Question: '''
var phi = (90-lat)*(Math.PI/180);
var theta = (lng+180)*(Math.PI/180);
marker_mesh.position.x = ((rad) * Math.sin(phi)*Math.cos(theta));
marker_mesh.position.z = ((rad) * Math.sin(phi)*Math.sin(theta));
marker_mesh.position.y = ((rad) * Math.cos(phi));
'''
given the above my marker is not translating into the correct position on a 3D sphere ... thoughts?
It is relatively close (on the same continent) but that close :
given below ... it should be rendering in at
: 41.<PHONE> : -71.276195
my globe has a : 500px
the current result of the function is
-119.7801015013779
332.8157297895266
353.3927238766871

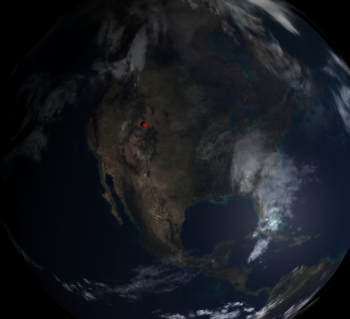
Answer: Your formula differs slightly from the geodetic to ECEF calculation. Refer to the formulas on Dr Math <URL>.
'''
var cosLat = Math.cos(lat * Math.PI / 180.0);
var sinLat = Math.sin(lat * Math.PI / 180.0);
var cosLon = Math.cos(lon * Math.PI / 180.0);
var sinLon = Math.sin(lon * Math.PI / 180.0);
var rad = <PHONE>.0;
var f = 1.0 / 298.257224;
var C = 1.0 / Math.sqrt(cosLat * cosLat + (1 - f) * (1 - f) * sinLat * sinLat);
var S = (1.0 - f) * (1.0 - f) * C;
var h = 0.0;
marker_mesh.position.x = (rad * C + h) * cosLat * cosLon;
marker_mesh.position.y = (rad * C + h) * cosLat * sinLon;
marker_mesh.position.z = (rad * S + h) * sinLat;
'''
In your scenario, because it seems you're gunning for a perfect sphere, you will need to put f = 0.0 and rad = 500.0 instead. This will cause C and S to become 1.0, so, the simplified version of the formula reduces to:
'''
var cosLat = Math.cos(lat * Math.PI / 180.0);
var sinLat = Math.sin(lat * Math.PI / 180.0);
var cosLon = Math.cos(lon * Math.PI / 180.0);
var sinLon = Math.sin(lon * Math.PI / 180.0);
var rad = 500.0;
marker_mesh.position.x = rad * cosLat * cosLon;
marker_mesh.position.y = rad * cosLat * sinLon;
marker_mesh.position.z = rad * sinLat;
'''
N.B. I have not validated the syntax of the Java code examples.